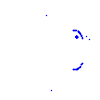
Particle: proton